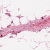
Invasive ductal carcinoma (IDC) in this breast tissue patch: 0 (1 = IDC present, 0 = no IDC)